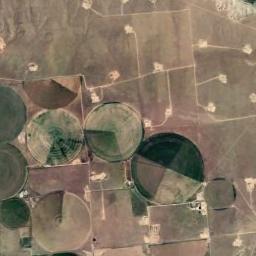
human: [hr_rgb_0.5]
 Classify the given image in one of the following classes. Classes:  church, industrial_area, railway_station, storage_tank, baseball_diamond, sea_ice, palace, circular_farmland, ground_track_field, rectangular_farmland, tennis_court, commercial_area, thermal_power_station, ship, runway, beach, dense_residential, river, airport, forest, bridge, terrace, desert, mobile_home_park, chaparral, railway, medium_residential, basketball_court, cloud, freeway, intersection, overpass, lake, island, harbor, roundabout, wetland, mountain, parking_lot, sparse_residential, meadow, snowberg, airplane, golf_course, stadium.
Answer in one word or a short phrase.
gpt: circular_farmland